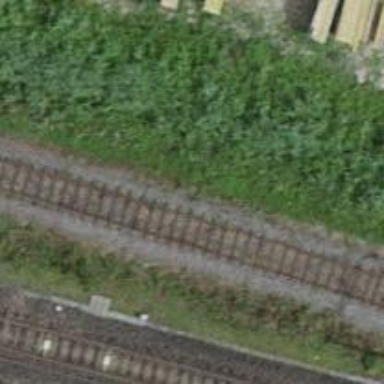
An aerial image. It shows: Abandoned railway spur with one track.